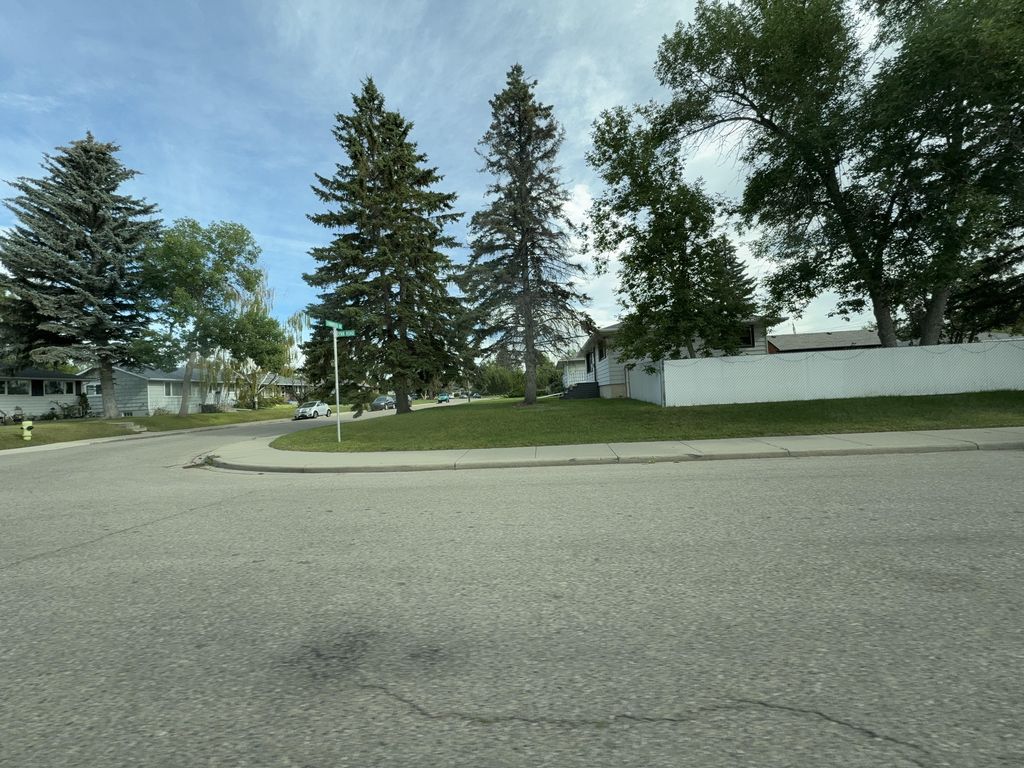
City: calgary